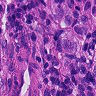
Metastatic tissue present: yes